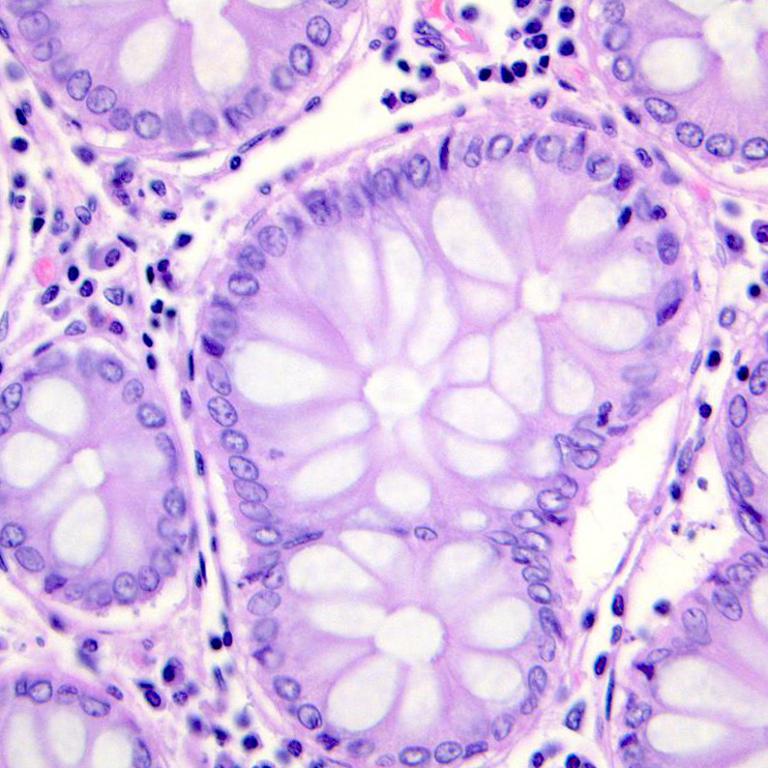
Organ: colon
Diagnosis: benign